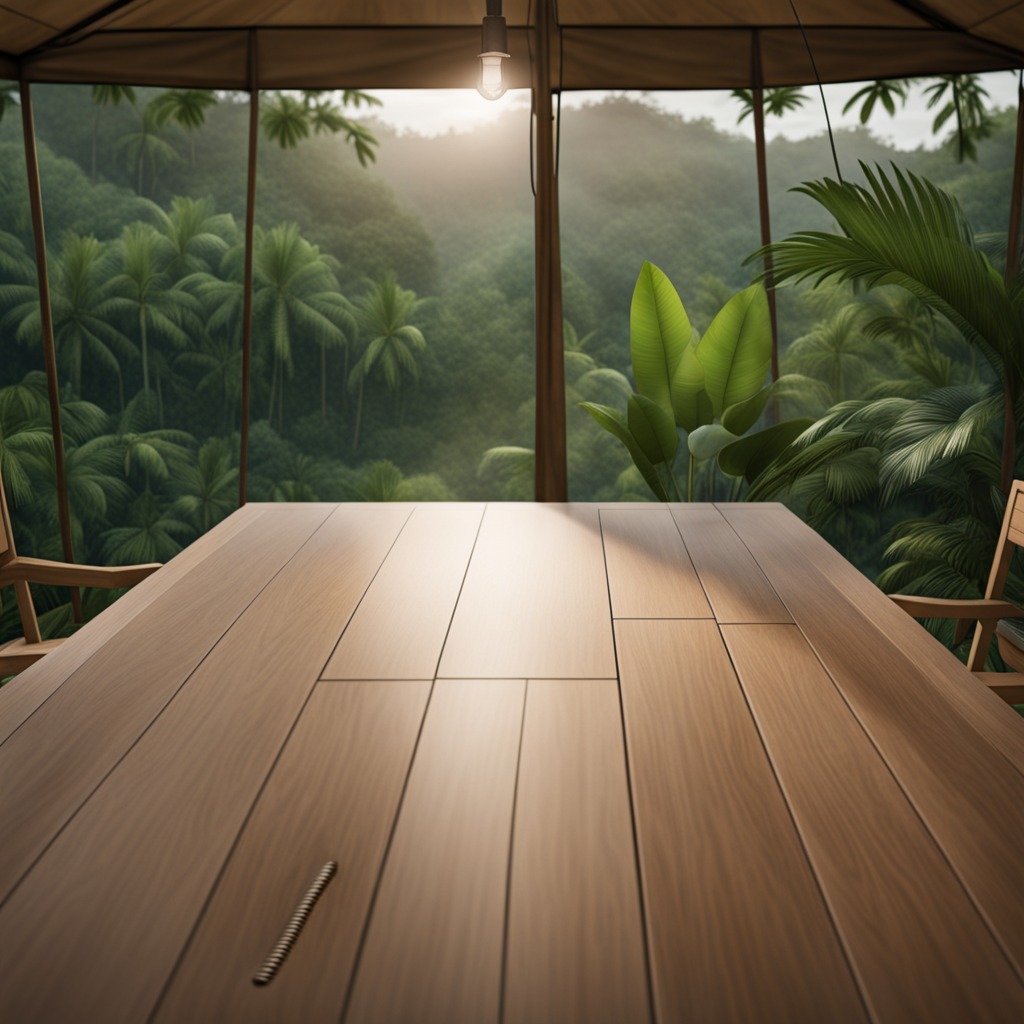
A coiled metal spring is lying on the wooden table.